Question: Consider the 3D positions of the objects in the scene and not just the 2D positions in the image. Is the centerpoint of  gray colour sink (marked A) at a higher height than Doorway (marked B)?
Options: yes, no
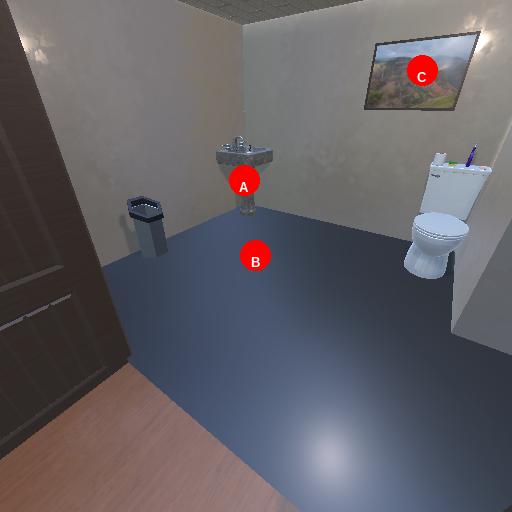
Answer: yes